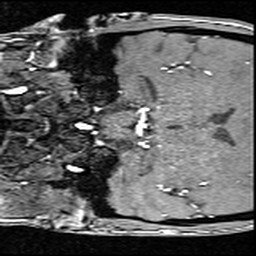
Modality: angio
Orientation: coronal
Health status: ill
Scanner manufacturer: siemens
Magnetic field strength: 3 T
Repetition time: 0.023 s
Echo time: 0.00418 s